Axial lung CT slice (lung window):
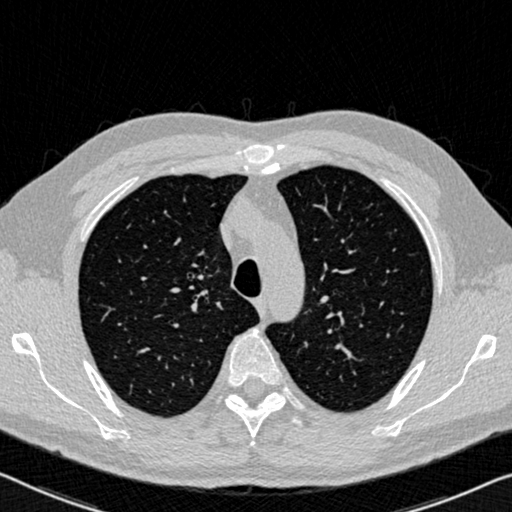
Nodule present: no